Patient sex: M
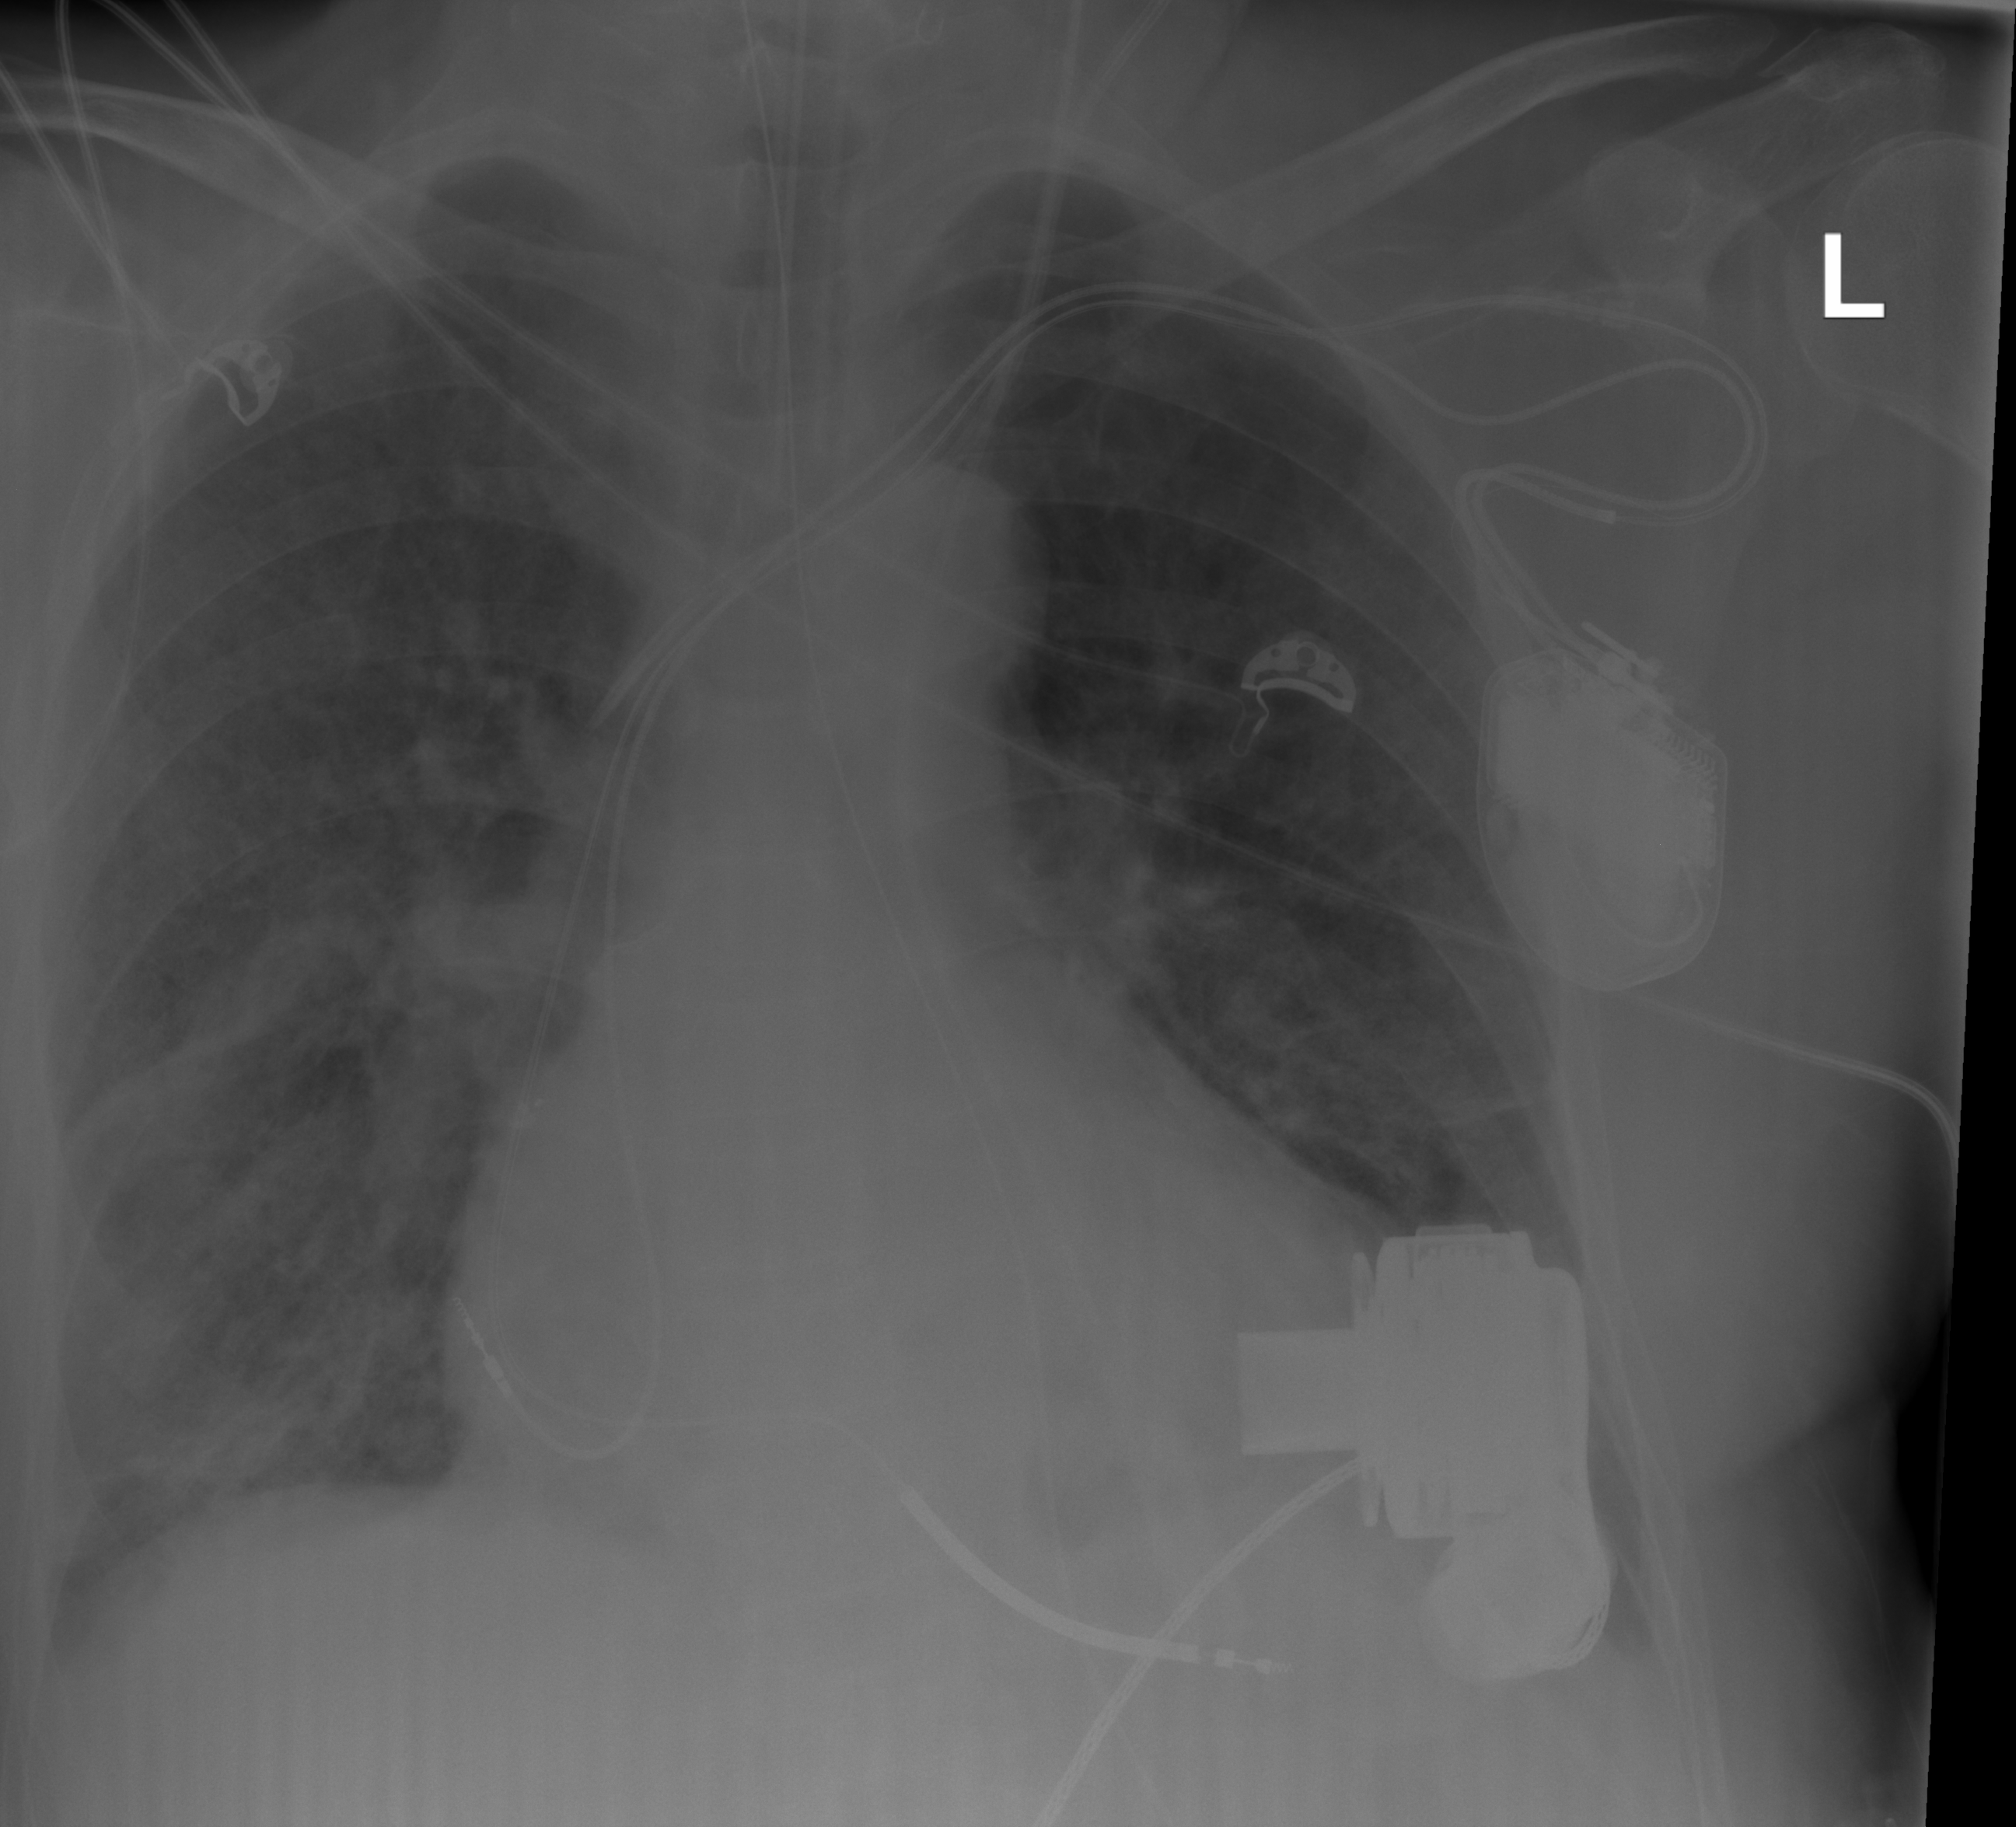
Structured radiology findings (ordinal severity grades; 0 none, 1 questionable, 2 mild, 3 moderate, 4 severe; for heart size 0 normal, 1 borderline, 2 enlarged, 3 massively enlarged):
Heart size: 2
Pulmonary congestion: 2
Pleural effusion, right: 1
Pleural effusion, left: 0
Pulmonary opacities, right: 3
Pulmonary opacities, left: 2
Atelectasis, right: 3
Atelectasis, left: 2